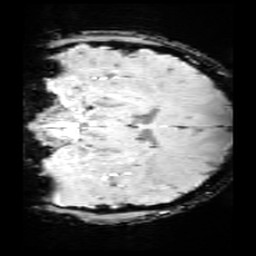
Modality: SWI
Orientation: coronal
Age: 11
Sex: female
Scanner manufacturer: siemens
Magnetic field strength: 3 T
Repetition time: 0.027 s
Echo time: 0.02 s